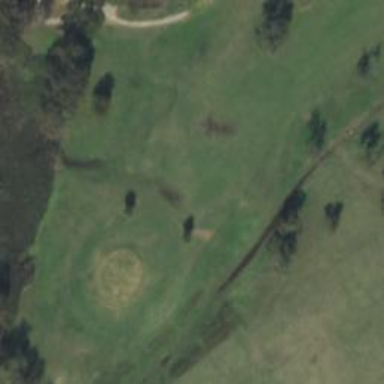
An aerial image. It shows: Golf hole.